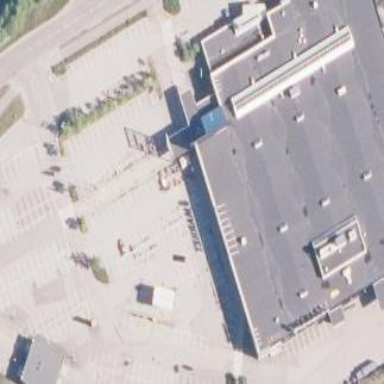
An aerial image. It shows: Supermarket located in building.